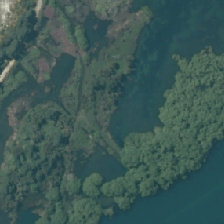
Land cover: lake_pond